Platform: macOS
Application: Chrome
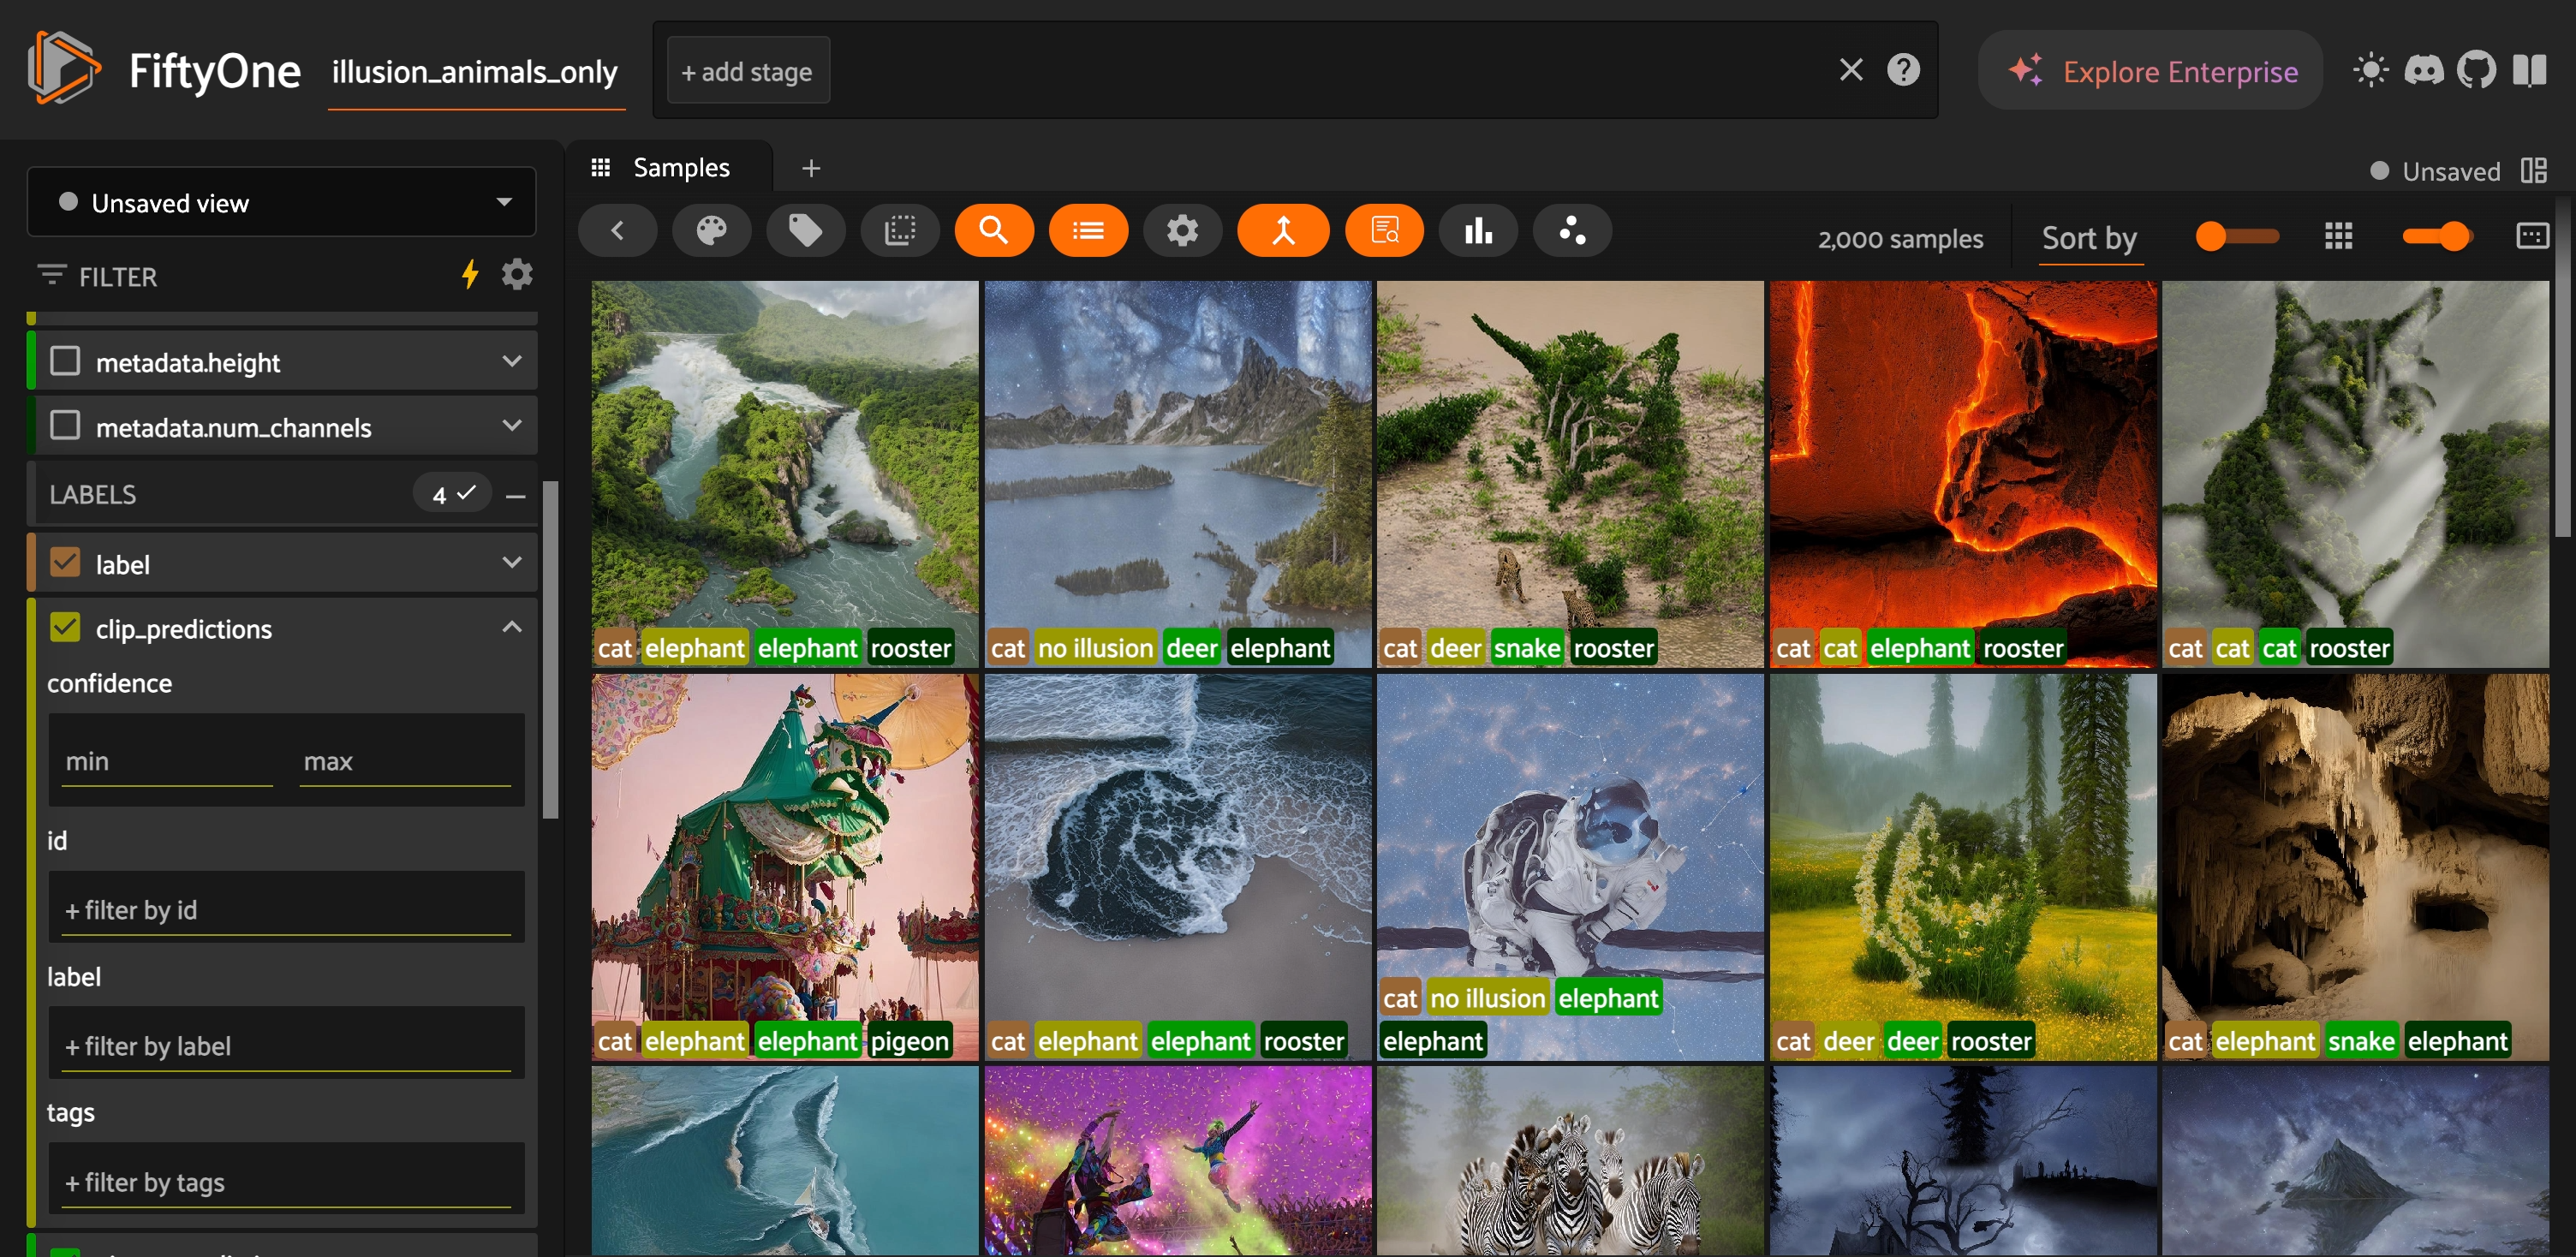
task_description: Open the clip_predictions label filter menu
action_type: click
element_info: Menu Item
steps_since_start: 1